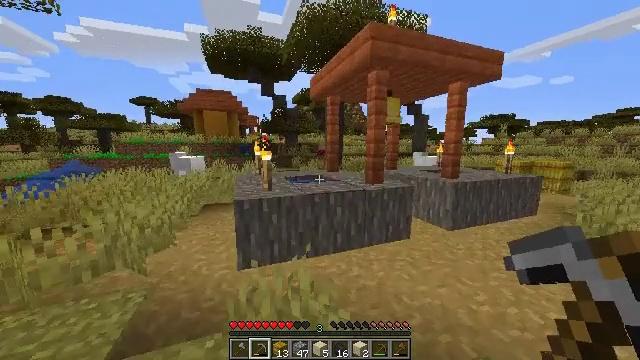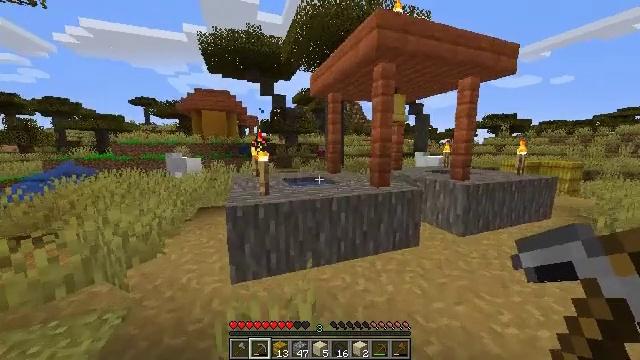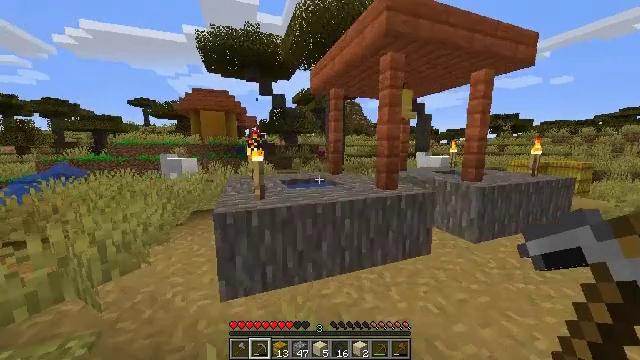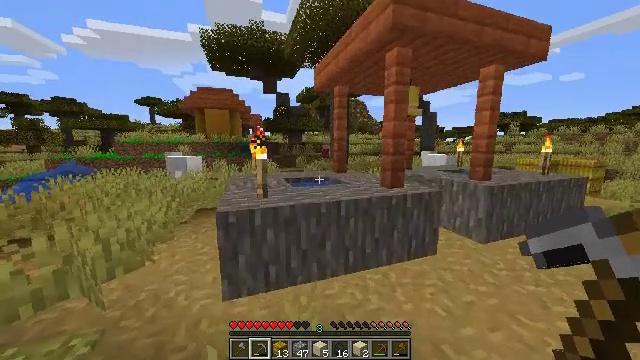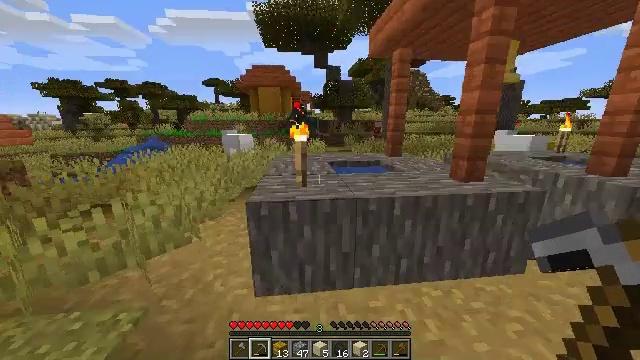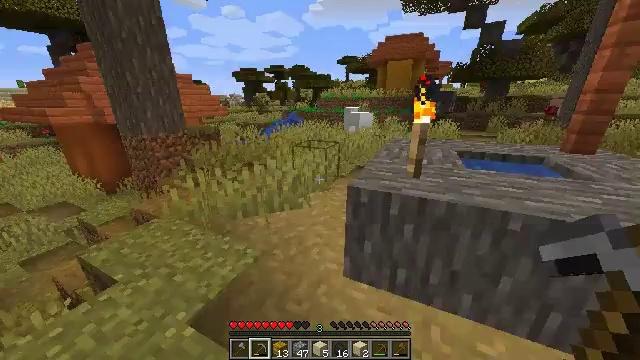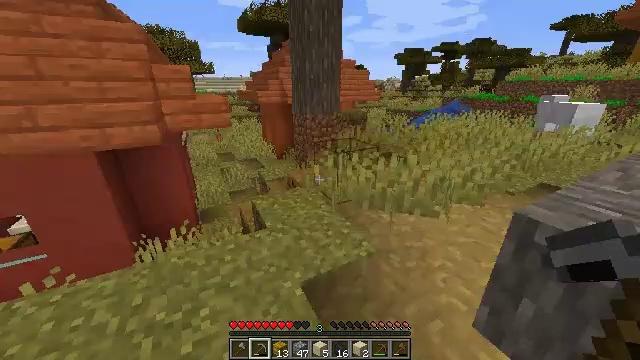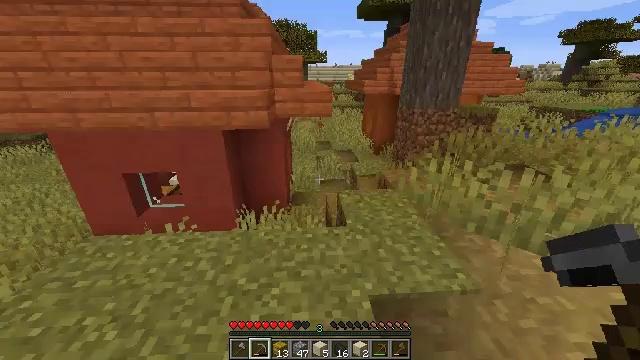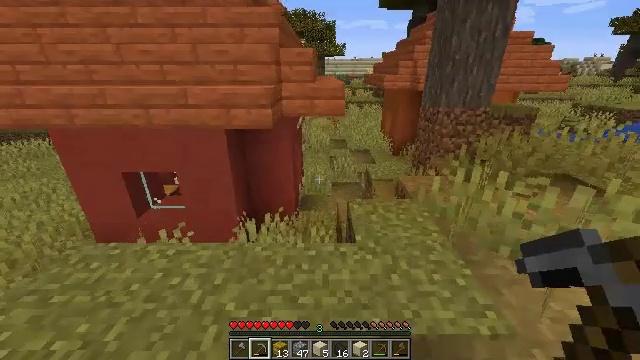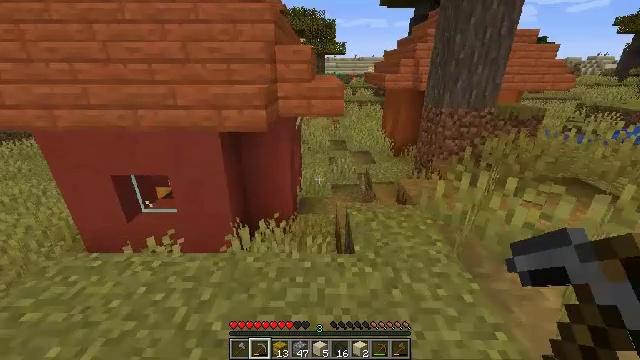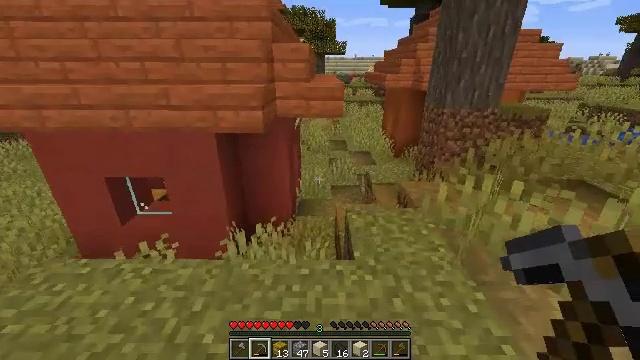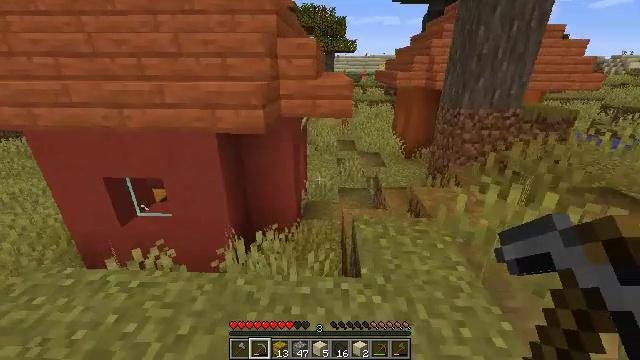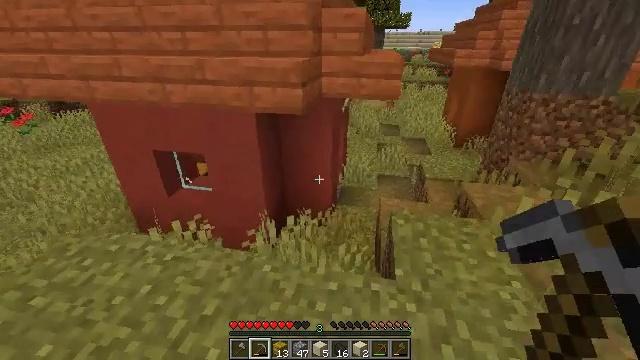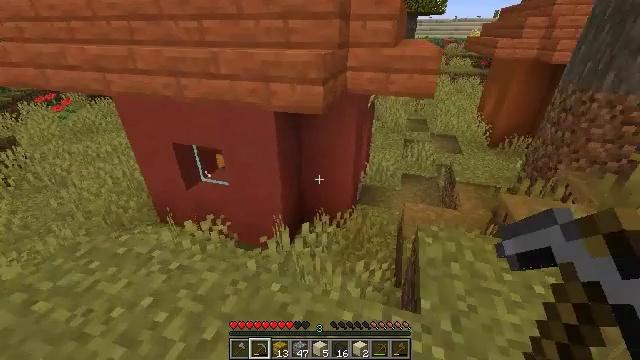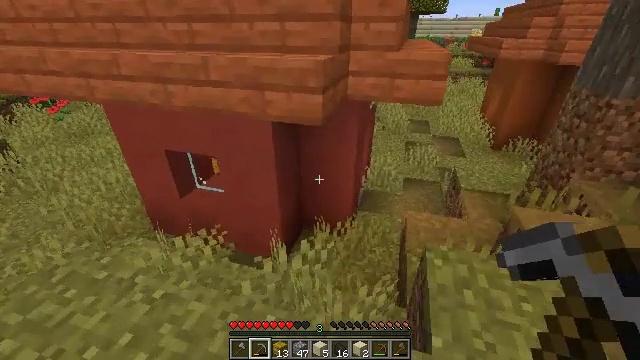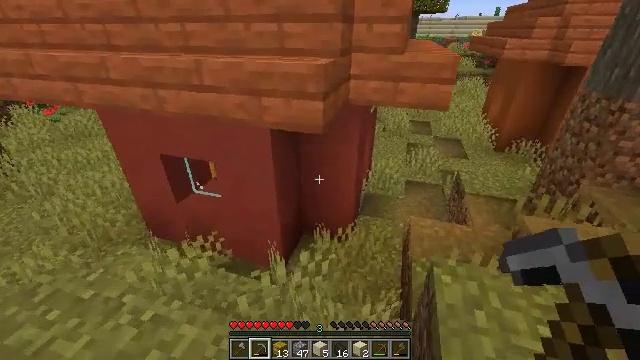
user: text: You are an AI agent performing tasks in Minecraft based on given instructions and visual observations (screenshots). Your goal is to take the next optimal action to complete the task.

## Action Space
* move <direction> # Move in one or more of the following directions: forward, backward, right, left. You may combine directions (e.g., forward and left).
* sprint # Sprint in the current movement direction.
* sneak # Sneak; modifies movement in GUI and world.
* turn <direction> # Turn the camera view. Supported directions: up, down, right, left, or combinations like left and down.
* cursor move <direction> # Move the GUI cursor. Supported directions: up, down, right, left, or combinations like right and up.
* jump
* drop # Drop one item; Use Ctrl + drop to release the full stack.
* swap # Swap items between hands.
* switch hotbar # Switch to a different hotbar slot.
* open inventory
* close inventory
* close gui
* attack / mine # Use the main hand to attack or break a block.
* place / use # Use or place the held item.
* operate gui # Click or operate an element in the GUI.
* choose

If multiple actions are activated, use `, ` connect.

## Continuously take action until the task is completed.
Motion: motion action
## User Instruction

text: Mine a chest to move it.
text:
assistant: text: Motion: move forward
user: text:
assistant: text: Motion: move forward
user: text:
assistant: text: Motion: move forward, turn left
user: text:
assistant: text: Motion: move forward, turn left and down
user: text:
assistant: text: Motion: turn left and down
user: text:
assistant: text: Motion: move forward, turn left and down
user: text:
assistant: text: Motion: move forward, turn left and down
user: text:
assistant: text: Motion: move forward, turn left
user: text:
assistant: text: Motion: move forward
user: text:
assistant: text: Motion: move forward
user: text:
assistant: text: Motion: move forward, turn left
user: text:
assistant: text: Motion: move forward, turn left and down
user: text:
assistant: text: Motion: move forward, turn left and down
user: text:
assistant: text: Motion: move forward
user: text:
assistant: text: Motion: move forward
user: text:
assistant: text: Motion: move forward and move right, turn right
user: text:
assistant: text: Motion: move forward and move right, turn right
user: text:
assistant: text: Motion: move forward and move right
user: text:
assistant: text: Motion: move forward and move right
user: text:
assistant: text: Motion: move forward and move right
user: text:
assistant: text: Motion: move forward and move right
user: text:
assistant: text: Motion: move forward and move right
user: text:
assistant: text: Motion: move forward
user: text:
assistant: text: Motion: move forward, turn down
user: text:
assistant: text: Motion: move forward, turn left
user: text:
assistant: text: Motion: move forward and move right, turn left
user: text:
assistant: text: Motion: move forward and move right, turn left
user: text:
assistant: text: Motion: move forward and move right, turn left and down
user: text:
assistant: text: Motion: move forward and move right, turn left and down
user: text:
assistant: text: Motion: move forward and move right, turn left